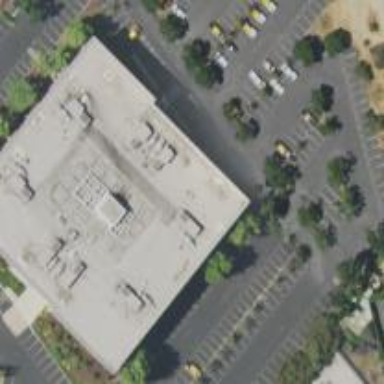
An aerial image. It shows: Parking space.